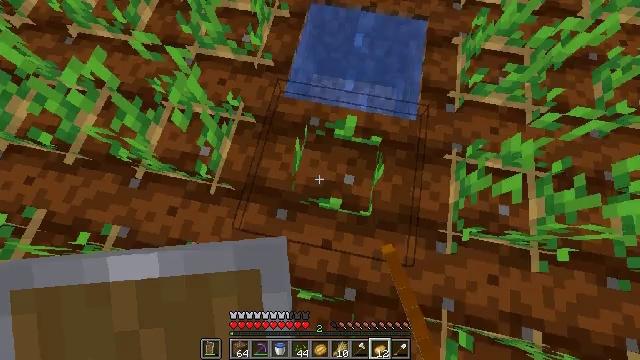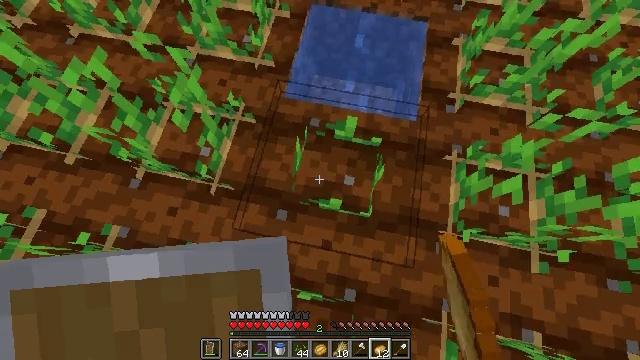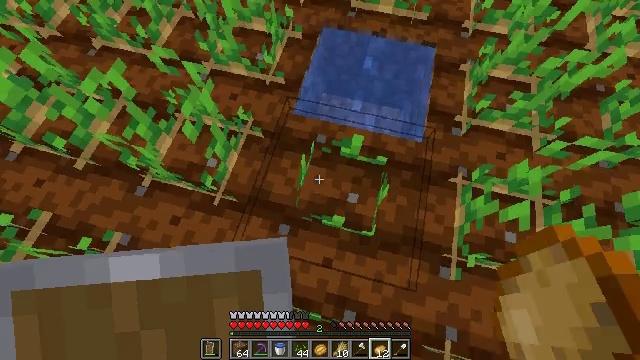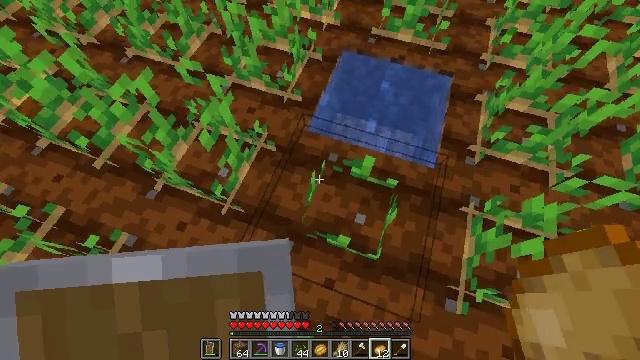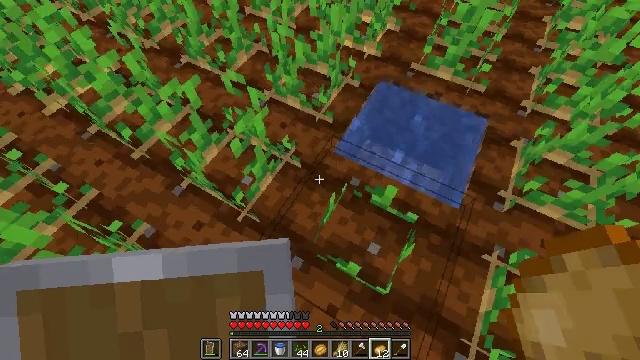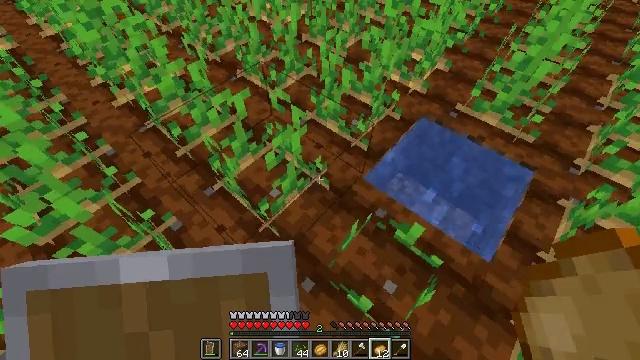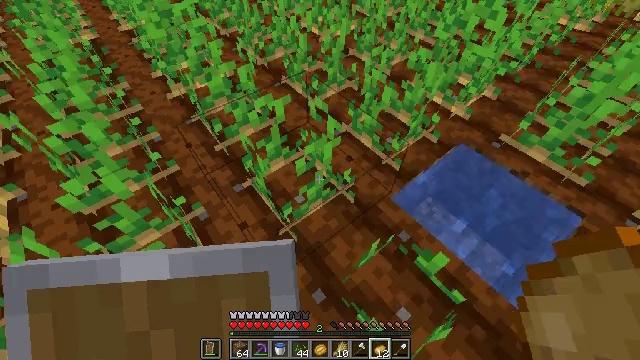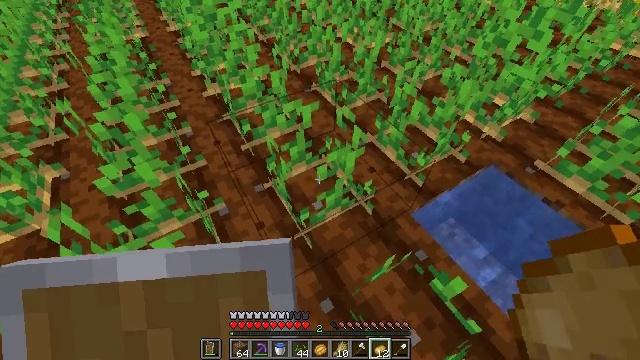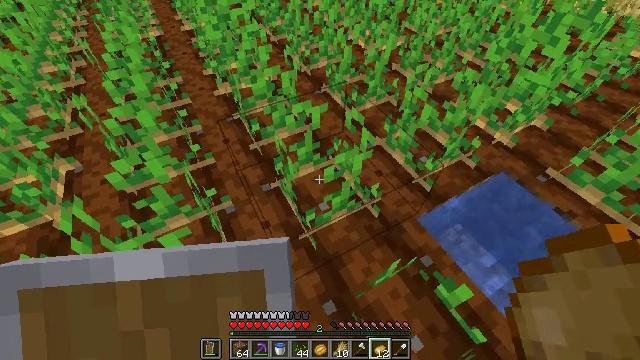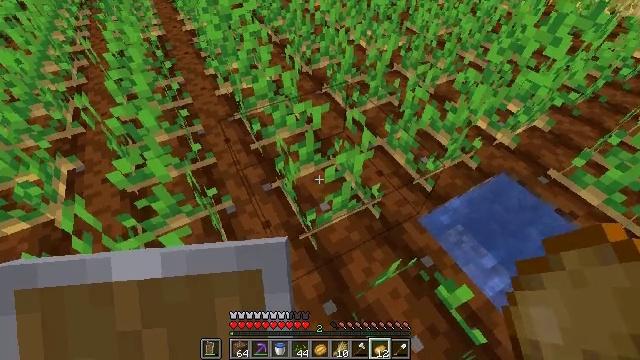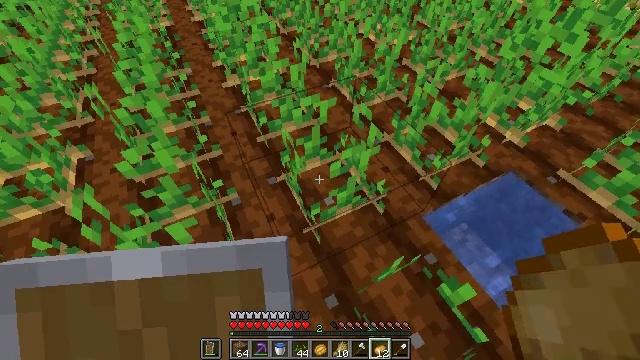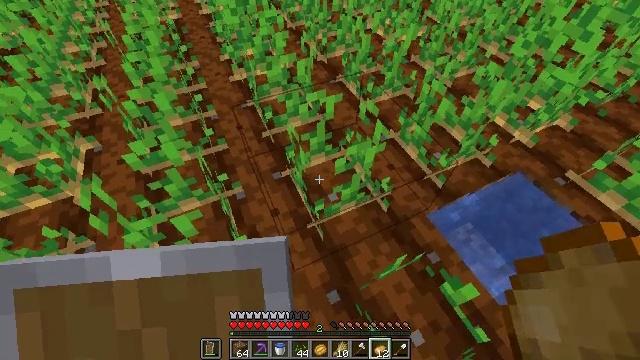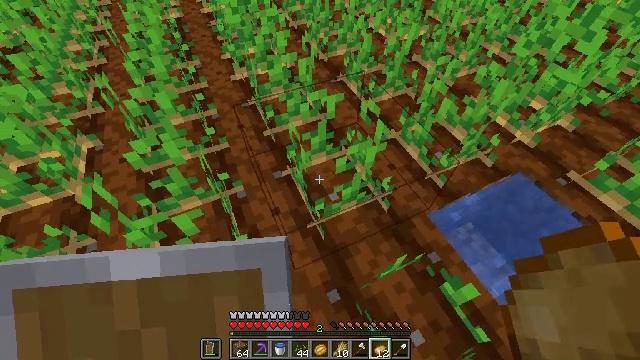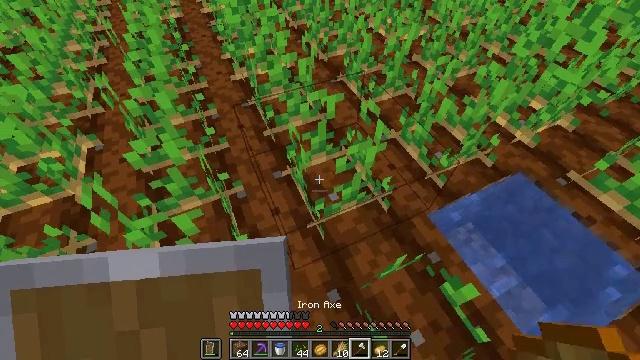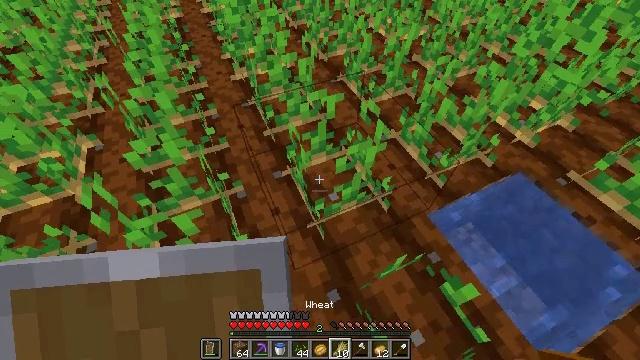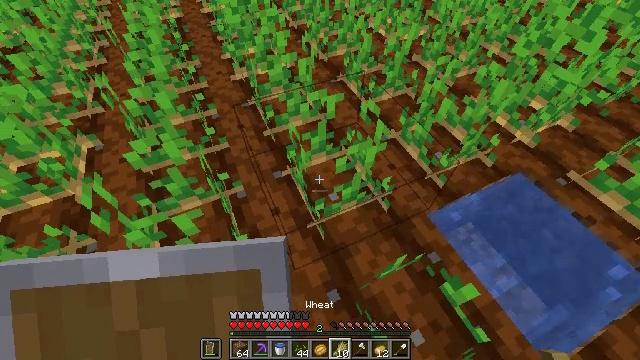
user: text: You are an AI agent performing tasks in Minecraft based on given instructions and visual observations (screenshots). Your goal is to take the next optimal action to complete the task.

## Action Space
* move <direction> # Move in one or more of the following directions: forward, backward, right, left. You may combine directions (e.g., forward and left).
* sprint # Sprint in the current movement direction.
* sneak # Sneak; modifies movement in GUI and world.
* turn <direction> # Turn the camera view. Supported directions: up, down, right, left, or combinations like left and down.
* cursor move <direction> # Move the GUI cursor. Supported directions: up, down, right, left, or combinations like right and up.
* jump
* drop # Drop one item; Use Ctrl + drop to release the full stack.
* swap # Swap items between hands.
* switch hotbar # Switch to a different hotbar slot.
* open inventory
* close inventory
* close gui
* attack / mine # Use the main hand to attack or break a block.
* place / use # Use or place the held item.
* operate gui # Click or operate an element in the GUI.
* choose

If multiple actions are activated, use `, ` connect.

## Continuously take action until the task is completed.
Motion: motion action
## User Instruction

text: Dig up potatoes from the soil.
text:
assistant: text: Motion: no_op
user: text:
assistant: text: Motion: turn left and up
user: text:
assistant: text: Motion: turn left and up
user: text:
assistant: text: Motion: turn left and up
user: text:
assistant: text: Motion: turn left and up
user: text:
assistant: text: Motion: turn left and up
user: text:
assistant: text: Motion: turn left and up
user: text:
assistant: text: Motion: turn left
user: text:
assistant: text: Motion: no_op
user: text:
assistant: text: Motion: turn left and down
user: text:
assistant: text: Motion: turn left
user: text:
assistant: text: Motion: no_op
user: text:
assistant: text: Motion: no_op
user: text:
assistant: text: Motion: no_op
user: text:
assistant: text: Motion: no_op
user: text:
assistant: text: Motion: no_op
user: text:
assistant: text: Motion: no_op
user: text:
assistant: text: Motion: no_op
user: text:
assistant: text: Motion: no_op
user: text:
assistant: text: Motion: no_op
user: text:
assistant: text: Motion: no_op
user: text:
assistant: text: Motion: no_op
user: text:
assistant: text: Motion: no_op
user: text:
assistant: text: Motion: no_op
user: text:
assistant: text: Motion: no_op
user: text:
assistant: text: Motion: no_op
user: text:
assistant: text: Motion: no_op
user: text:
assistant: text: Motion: no_op
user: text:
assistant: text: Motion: no_op
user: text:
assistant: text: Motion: no_op